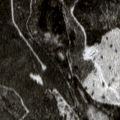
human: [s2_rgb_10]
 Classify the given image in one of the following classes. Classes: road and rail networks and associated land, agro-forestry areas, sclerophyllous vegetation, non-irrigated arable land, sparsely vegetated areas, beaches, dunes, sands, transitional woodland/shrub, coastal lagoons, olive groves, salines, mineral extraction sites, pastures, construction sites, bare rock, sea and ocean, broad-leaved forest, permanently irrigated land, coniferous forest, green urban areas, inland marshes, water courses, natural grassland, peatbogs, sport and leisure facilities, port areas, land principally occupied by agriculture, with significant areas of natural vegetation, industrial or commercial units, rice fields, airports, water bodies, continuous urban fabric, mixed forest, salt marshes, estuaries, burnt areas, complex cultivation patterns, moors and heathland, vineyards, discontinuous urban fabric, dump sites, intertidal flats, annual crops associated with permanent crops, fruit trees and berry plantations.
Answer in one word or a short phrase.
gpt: coniferous forest, mixed forest, transitional woodland/shrub